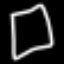
Label: square